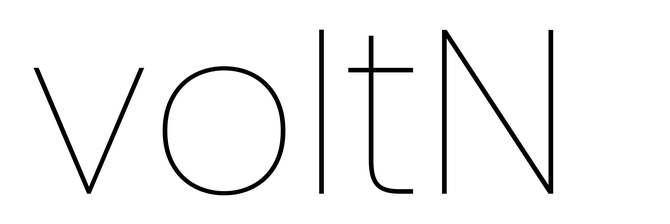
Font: Poppins-Thin